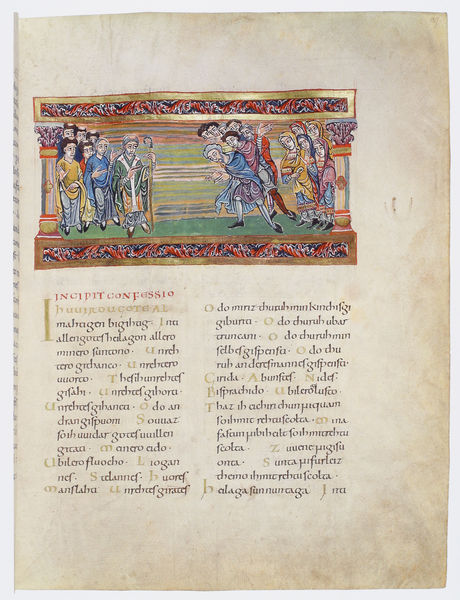
Titel: Göttinger Sakramentar
Institution: Göttingen, Staats- und Universitätsbibliothek
Schlagwörter: blau, gruppe, grün, menschen, bunt, säulen, rot, ornament, alt, bild, gold, gewänder, personen, schrift, stab, bischof, könig, buch, stich, seite, buchseite, mittelalter, gedicht, goldrand, handschrift, lied, latein, italienisch, buchmalerei, kaligraphie, althochdeutsch, bnd, k, j, confessio, tanken, knelkkljklkkkkkkk, jfdjflk, kjdlkaj, kjlk, dfaljl, jlkdjlkajdfkljlkajfkldjflkdfjkal, codex manesse